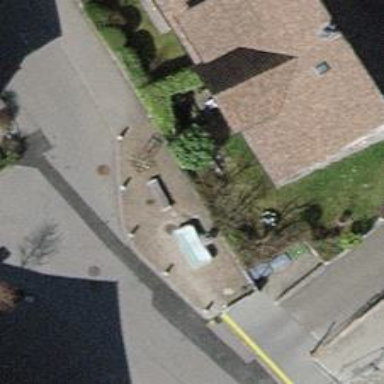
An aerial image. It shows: Brown bench in the vicinity.